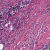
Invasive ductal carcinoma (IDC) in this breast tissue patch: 1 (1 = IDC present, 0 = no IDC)